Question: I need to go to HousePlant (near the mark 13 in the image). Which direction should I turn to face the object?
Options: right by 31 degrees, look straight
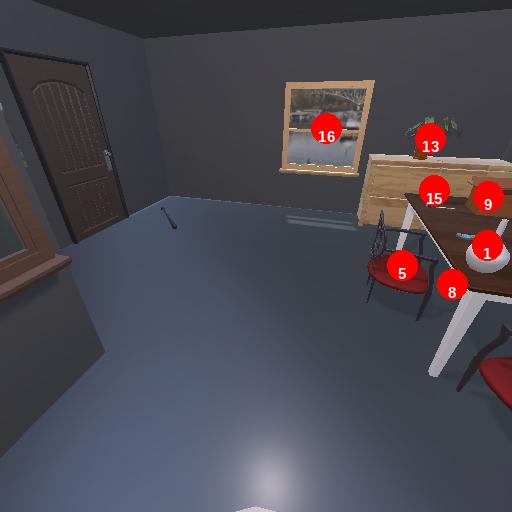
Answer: right by 31 degrees